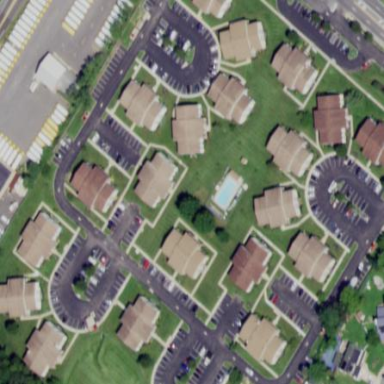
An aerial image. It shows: Residential area consisting of condominiums.